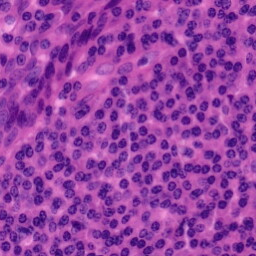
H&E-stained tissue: Tonsil